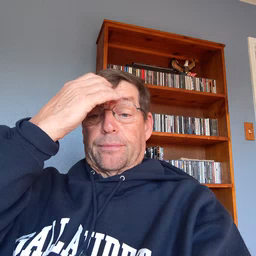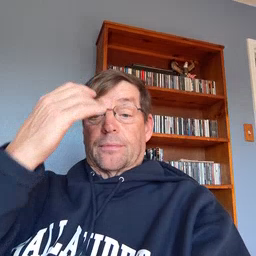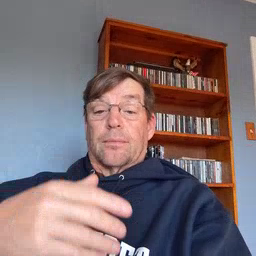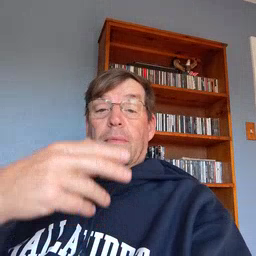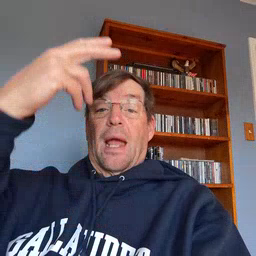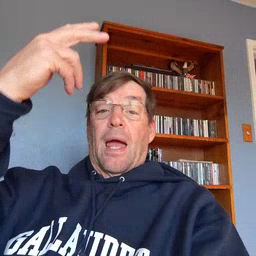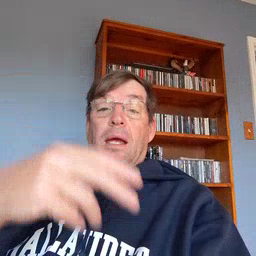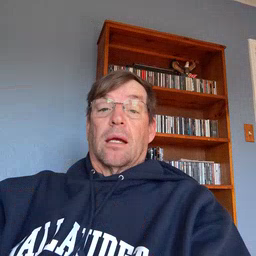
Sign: high